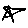
Label: star